Question: I am working an application which needs to upload files to server.
I am using delphi and TIDFtp to upload files.
Everything works ok, except the file name after upload is randomly generated.
The file in my machine is named
> test.txt
and after upload its named in the server like
How to fix this ?
Here is my code :
'''
IdFtp1.Host := 'host';
IdFtp1.Username := 'uname';
IdFtp1.Password := 'pass';
IdFtp1.Connect;
IdFtp1.Put('test.txt');
IdFtp1.Disconnect;
'''
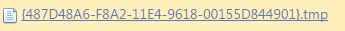
Answer: Indy Put method has a two-argument version
Try this
'''
IdFtp1.Put('test.txt', 'remote-file.txt');
'''